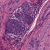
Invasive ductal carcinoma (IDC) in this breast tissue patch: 1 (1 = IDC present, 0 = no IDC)